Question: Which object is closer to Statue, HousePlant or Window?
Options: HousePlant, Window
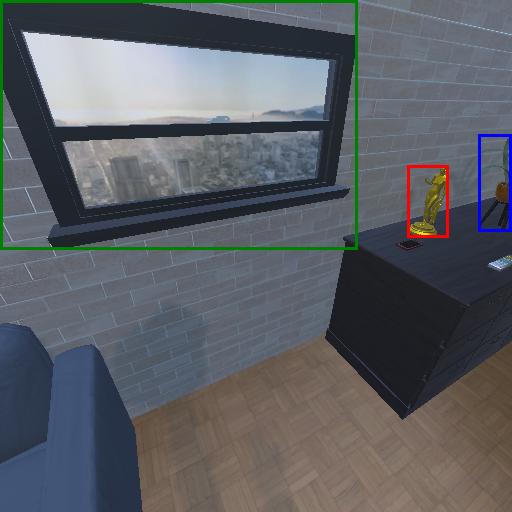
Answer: HousePlant